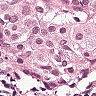
Metastatic tissue present: yes